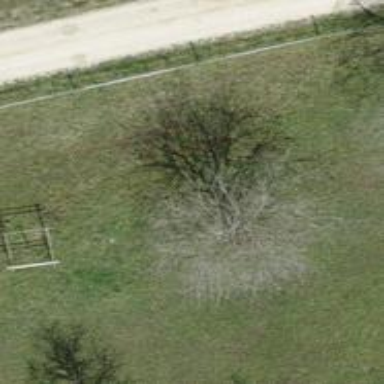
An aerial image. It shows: Beautiful tree in nature.